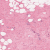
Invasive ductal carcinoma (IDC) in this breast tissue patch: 0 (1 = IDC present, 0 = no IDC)